Aerial crown-view tile of a tropical tree (Barro Colorado Island, Panama), acquired 20240918:
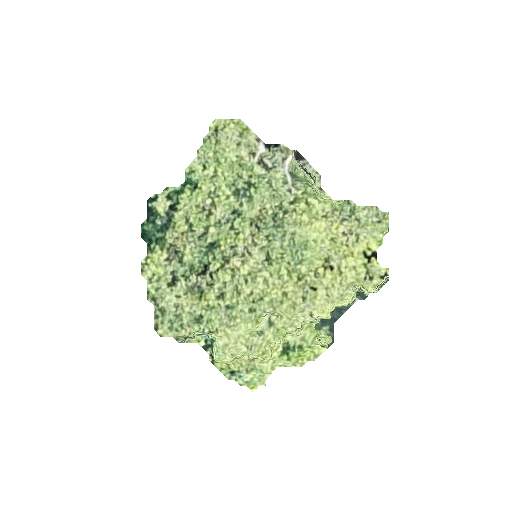
Species: Platypodium elegans
GBIF accepted scientific name: Platypodium elegans
Crown area: 66.638 m²